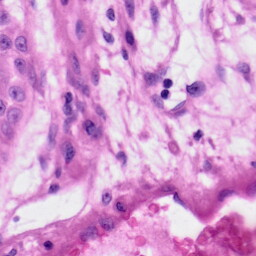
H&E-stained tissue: Skin